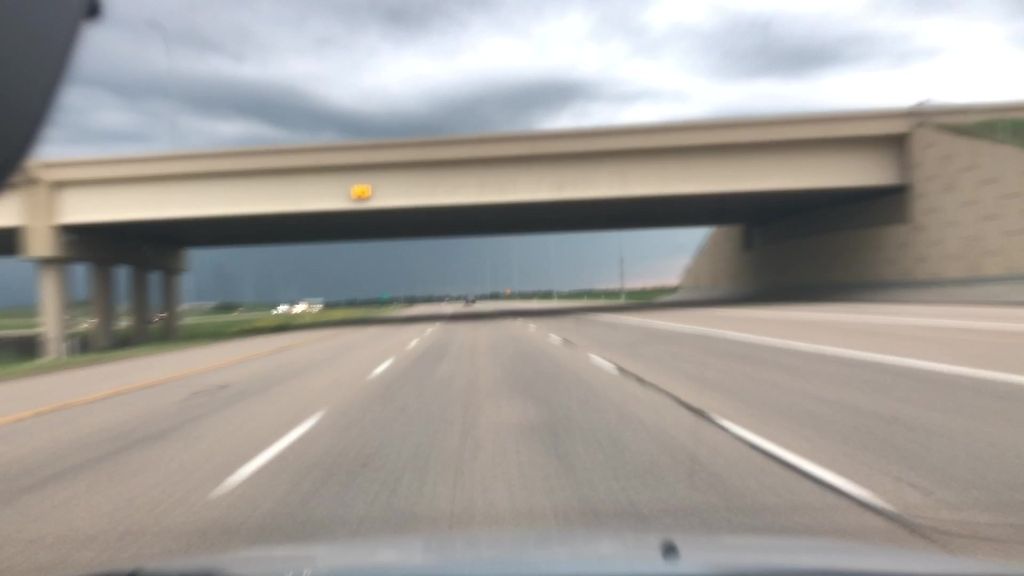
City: edmonton